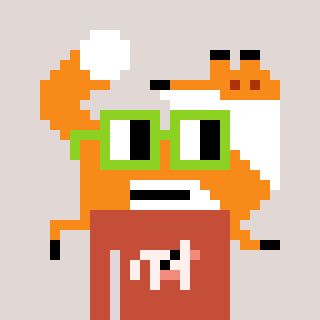
a pixel art character with square light green glasses, a fox-shaped head and a rust-colored body on a warm background